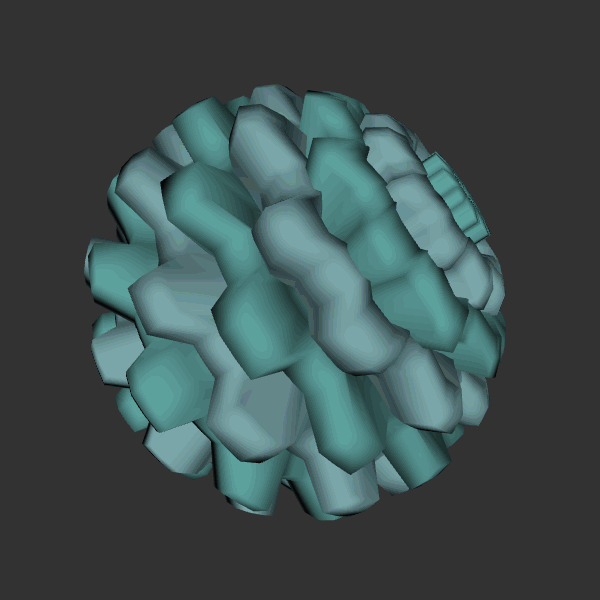
Background: dark